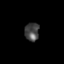
Tissue: skin
Cell type: Epithelial cells
Senescence score: 0.6852
Nuclear area (px): 261
Mean DAPI intensity: 71.299